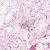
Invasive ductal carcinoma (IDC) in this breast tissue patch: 0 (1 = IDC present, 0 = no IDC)